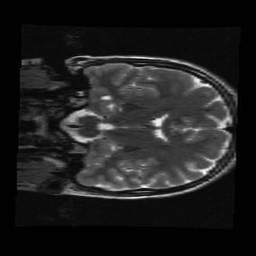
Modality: T2w
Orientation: coronal
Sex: female
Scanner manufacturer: ge
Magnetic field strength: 3 T
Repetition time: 5 s
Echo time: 0.1012 s